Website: macys
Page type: delivery-shipping
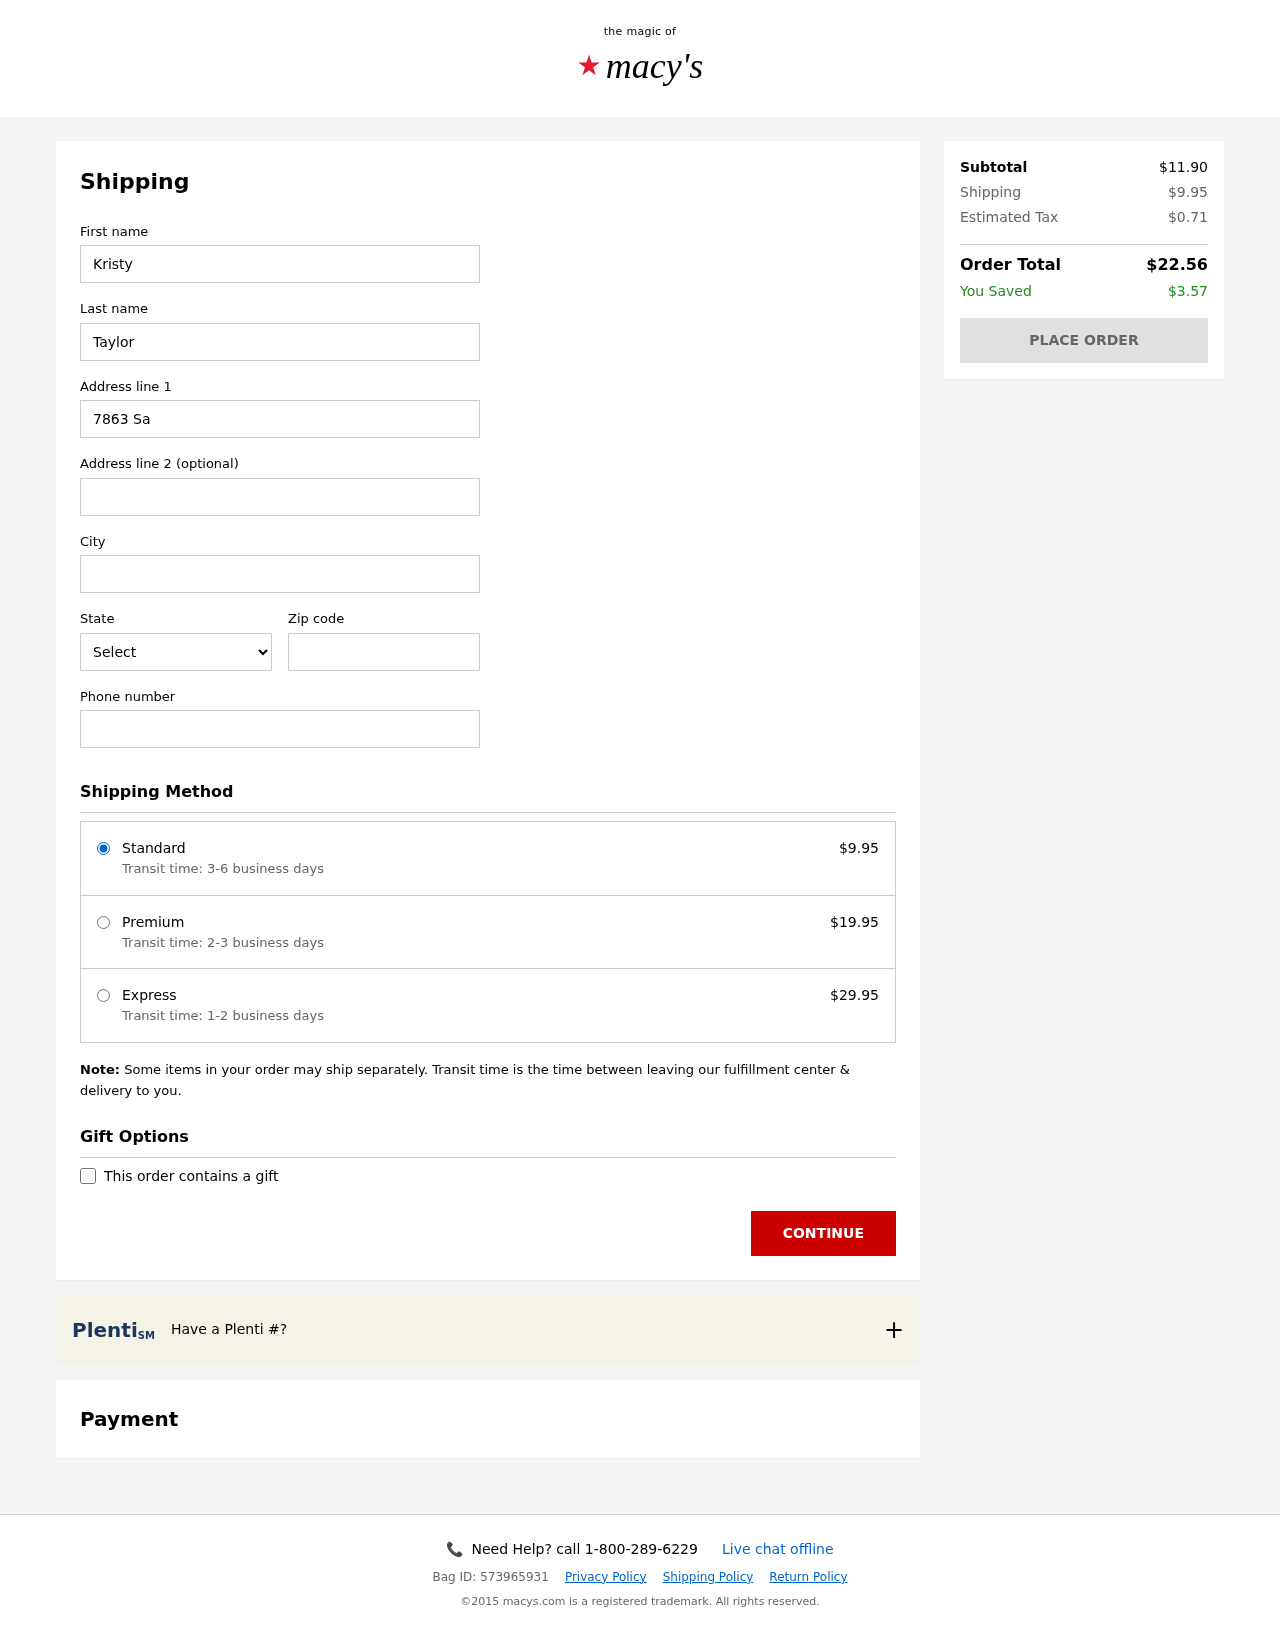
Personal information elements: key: PII_CITY
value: Munozmouth
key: PII_FIRSTNAME
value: Kristy
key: PII_LASTNAME
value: Taylor
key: PII_PHONE
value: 7367965658
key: PII_POSTCODE
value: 12861
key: PII_STATE_ABBR
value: SC
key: PII_STREET
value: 7863 Saunders Avenue Apt. 538
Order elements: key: ORDER_SHIPPING_COST
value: $9.95
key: ORDER_SHIPPING_PREMIUM
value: $19.95
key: ORDER_SHIPPING_EXPRESS
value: $29.95
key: ORDER_SUBTOTAL
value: $11.90
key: ORDER_TAX
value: $0.71
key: ORDER_TOTAL
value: $22.56
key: ORDER_SAVINGS
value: $3.57